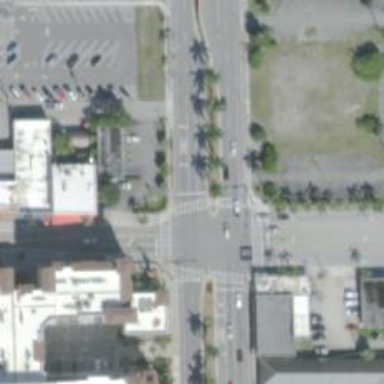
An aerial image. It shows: Asphalt footway with traffic island.